Field crop: tomato
Growth stage: 1
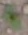
Species: solanum